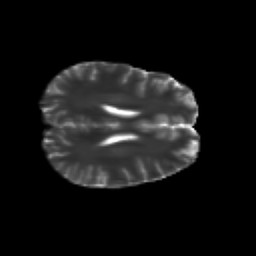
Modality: T2w
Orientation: axial
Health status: healthy
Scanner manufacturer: siemens
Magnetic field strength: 3 T
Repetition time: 10 s
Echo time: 0.092 s